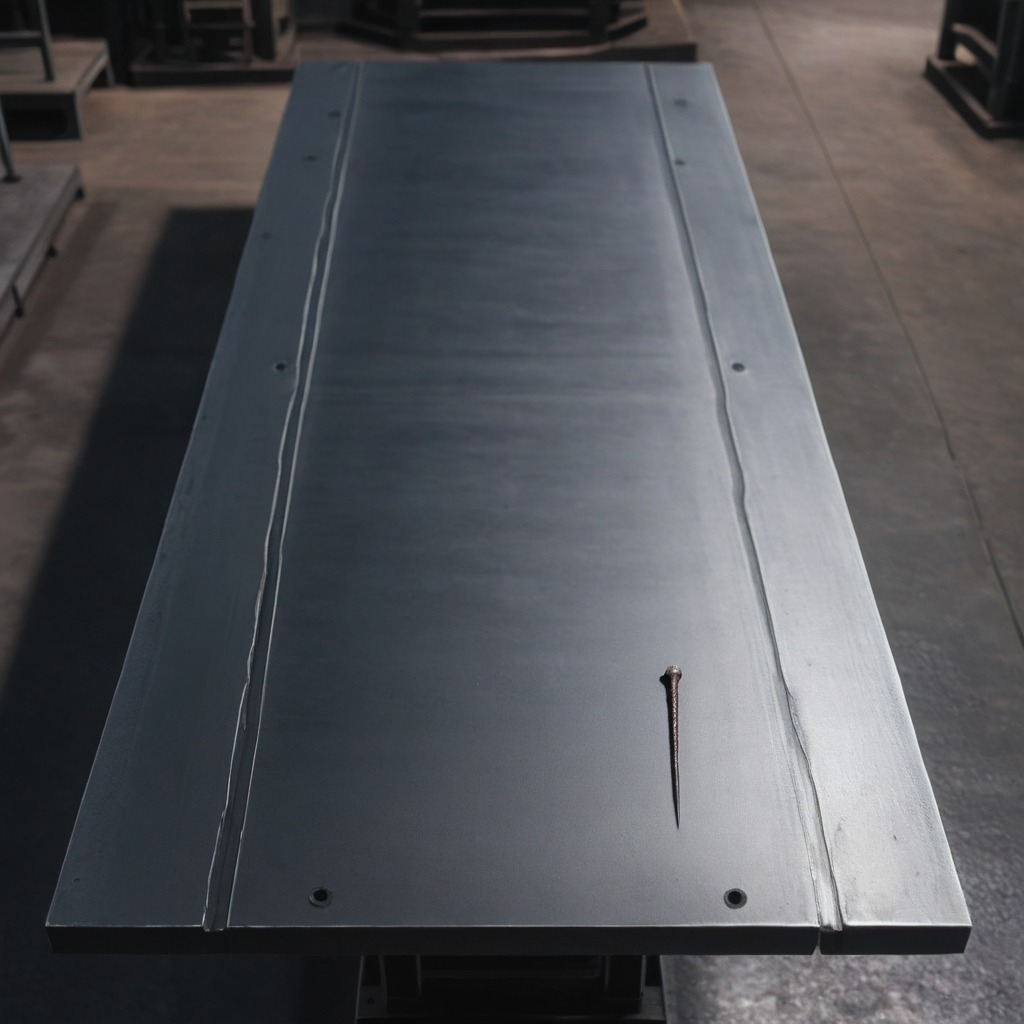
A nail is lying on the cold steel table.